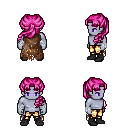
a pixel art fantasy rpg character, male body template, dark elf, purple skin, brown tattered cape, gold greaves, pink princess hairstyle, white cloth bandages, black shoes, four views (front, back, left, right), 2x2 character sprite sheet, small pixel art, hard edges, no anti-aliasing